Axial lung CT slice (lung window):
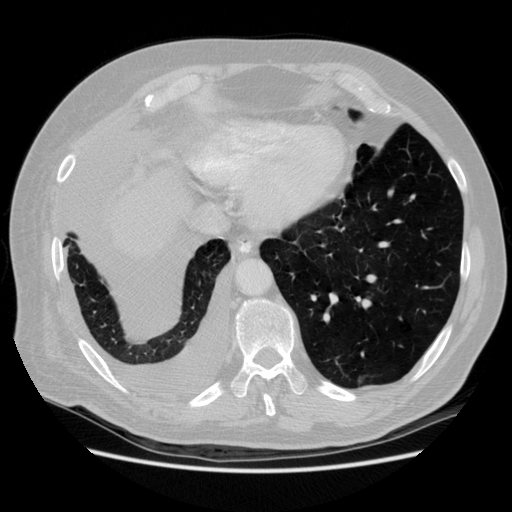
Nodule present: yes
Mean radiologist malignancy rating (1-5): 3